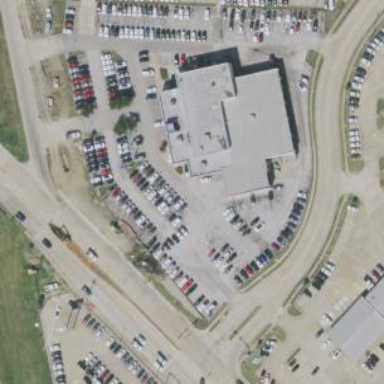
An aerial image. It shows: Building housing car shop.